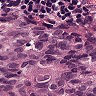
Metastatic tissue present: yes